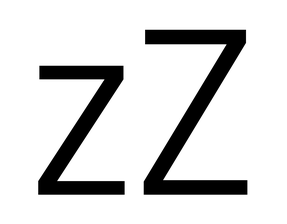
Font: Poppins-Light